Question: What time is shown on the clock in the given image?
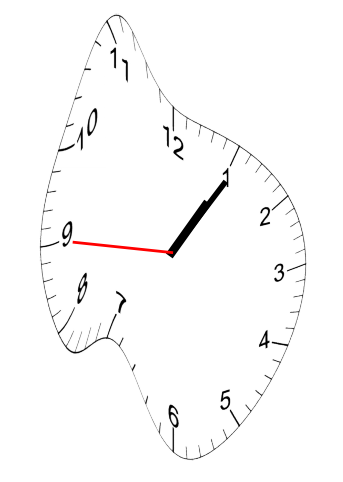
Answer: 01:05:45